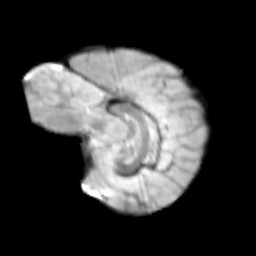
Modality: T2w
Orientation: sagittal
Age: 10
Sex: female
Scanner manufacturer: siemens
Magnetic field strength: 3 T
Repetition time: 3.8 s
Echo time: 0.07 s